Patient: sex M, age 42
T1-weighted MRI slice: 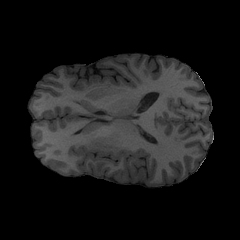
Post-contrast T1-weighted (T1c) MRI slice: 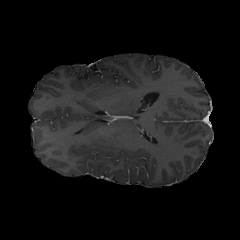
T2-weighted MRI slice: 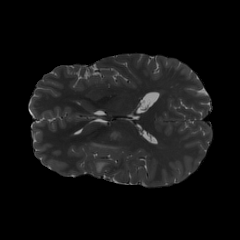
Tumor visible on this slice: yes
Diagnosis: Astrocytoma, IDH-mutant
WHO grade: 3